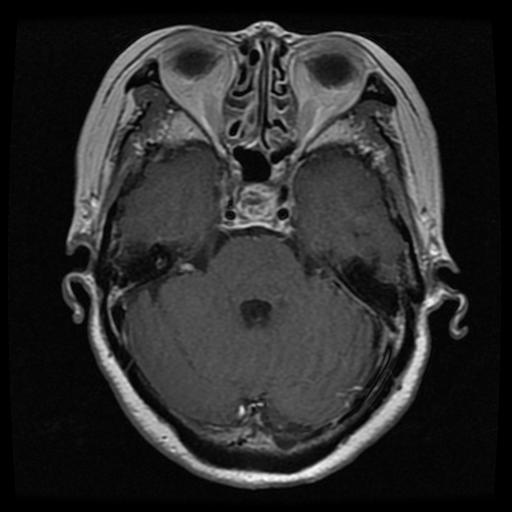
Label: pituitary